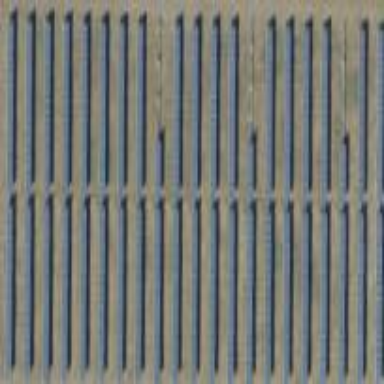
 consisting of solar photovoltaic panels."